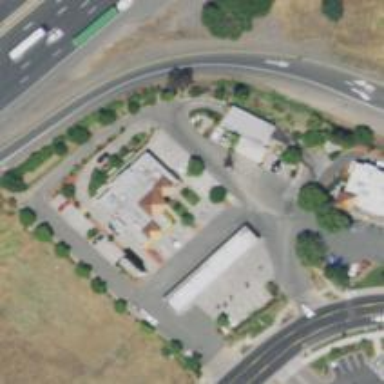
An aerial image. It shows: Convenience shop.